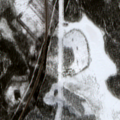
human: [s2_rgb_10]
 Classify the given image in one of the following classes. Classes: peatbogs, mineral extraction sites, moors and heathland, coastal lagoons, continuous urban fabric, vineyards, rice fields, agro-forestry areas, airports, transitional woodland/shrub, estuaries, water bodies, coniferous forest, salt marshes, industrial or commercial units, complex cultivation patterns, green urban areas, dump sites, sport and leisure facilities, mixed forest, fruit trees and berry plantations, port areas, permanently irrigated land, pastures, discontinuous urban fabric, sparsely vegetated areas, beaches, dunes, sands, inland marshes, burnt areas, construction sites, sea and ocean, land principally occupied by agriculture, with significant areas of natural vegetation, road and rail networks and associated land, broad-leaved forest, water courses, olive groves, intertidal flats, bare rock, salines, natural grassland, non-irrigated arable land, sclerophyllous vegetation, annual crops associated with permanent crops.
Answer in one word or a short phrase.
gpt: coniferous forest, transitional woodland/shrub, peatbogs